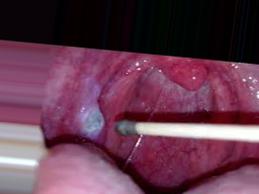
Condition: Mouth Ulcer